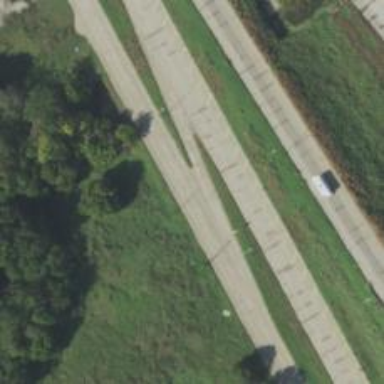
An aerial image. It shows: Tertiary road with frontage road.